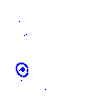
Particle: kaon